【题型】选择题　【知识点】解析几何　【难度】easy
已知双曲线$\dfrac{x^2}{a^2}-\dfrac{y^2}{b^2}=1(a>0,b>0)$的离心率为$\sqrt{3}$，过右焦点且垂直于$x$轴的直线与双曲线交于$A$，$B$\\
两点．设$A$，$B$到双曲线的同一条渐近线的距离分别为$d_1$和$d_2$，且$d_1+d_2=8$，则双曲线的方程为（\quad）

\vspace{0.5em}
\noindent A．$\dfrac{x^2}{8}-\dfrac{y^2}{16}=1$ \quad B．$\dfrac{x^2}{16}-\dfrac{y^2}{8}=1$ \quad C．$\dfrac{x^2}{4}-\dfrac{y^2}{12}=1$ \quad D．$\dfrac{x^2}{12}-\dfrac{y^2}{4}=1$
【解答】
\noindent \textbf{【答案】} A

\vspace{0.5em}
\noindent \textbf{【分析】} 根据梯形中位线的性质，结合点到直线的距离公式可得$b=4$，即可根据离心率求解.

\vspace{0.5em}
\noindent \textbf{【解析】} 由题意可得图象如图，$CD$是双曲线的一条渐近线$y=\dfrac{b}{a}x$，\\

即$bx-ay=0$，$F(c,0)$，$AC\perp CD$，$BD\perp CD$，$FE\perp CD$，\\
则四边形$ACDB$是梯形，$F$是$AB$的中点，\\
$|EF|=\dfrac{d_1+d_2}{2}=4$，$|EF|=\dfrac{bc}{\sqrt{a^2+b^2}}=b$，所以$b=4$，\\
双曲线$\dfrac{x^2}{a^2}-\dfrac{y^2}{b^2}=1(a>0,b>0)$的离心率为$\sqrt{3}$，\\
可得$\dfrac{c}{a}=\sqrt{3}$，可得：$\dfrac{a^2+b^2}{a^2}=3$，解得$a=2\sqrt{2}$，\\
则双曲线的方程为$\dfrac{x^2}{8}-\dfrac{y^2}{16}=1$．\\
故选：A．
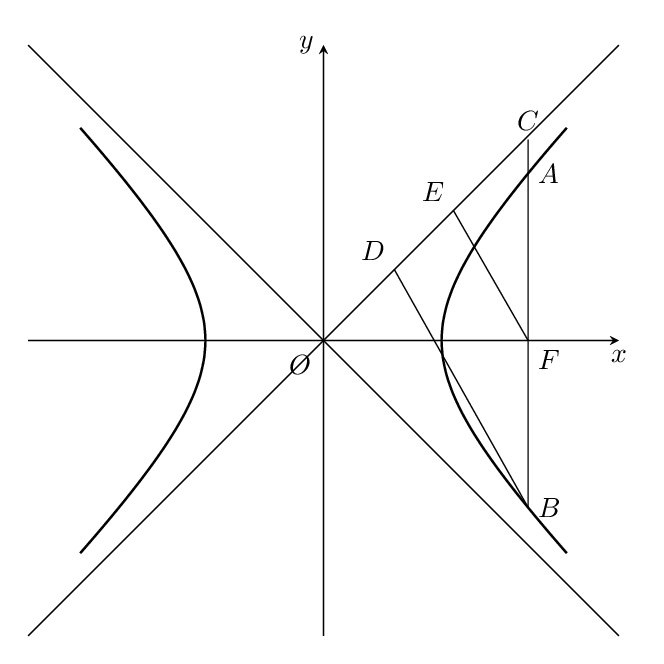